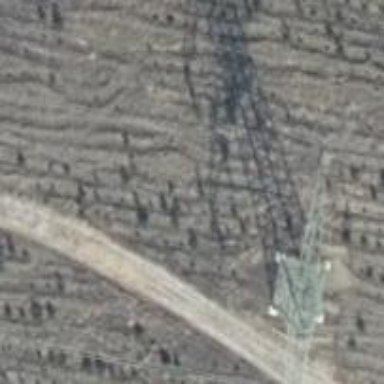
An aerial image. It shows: Power tower.